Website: lowes
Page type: cart
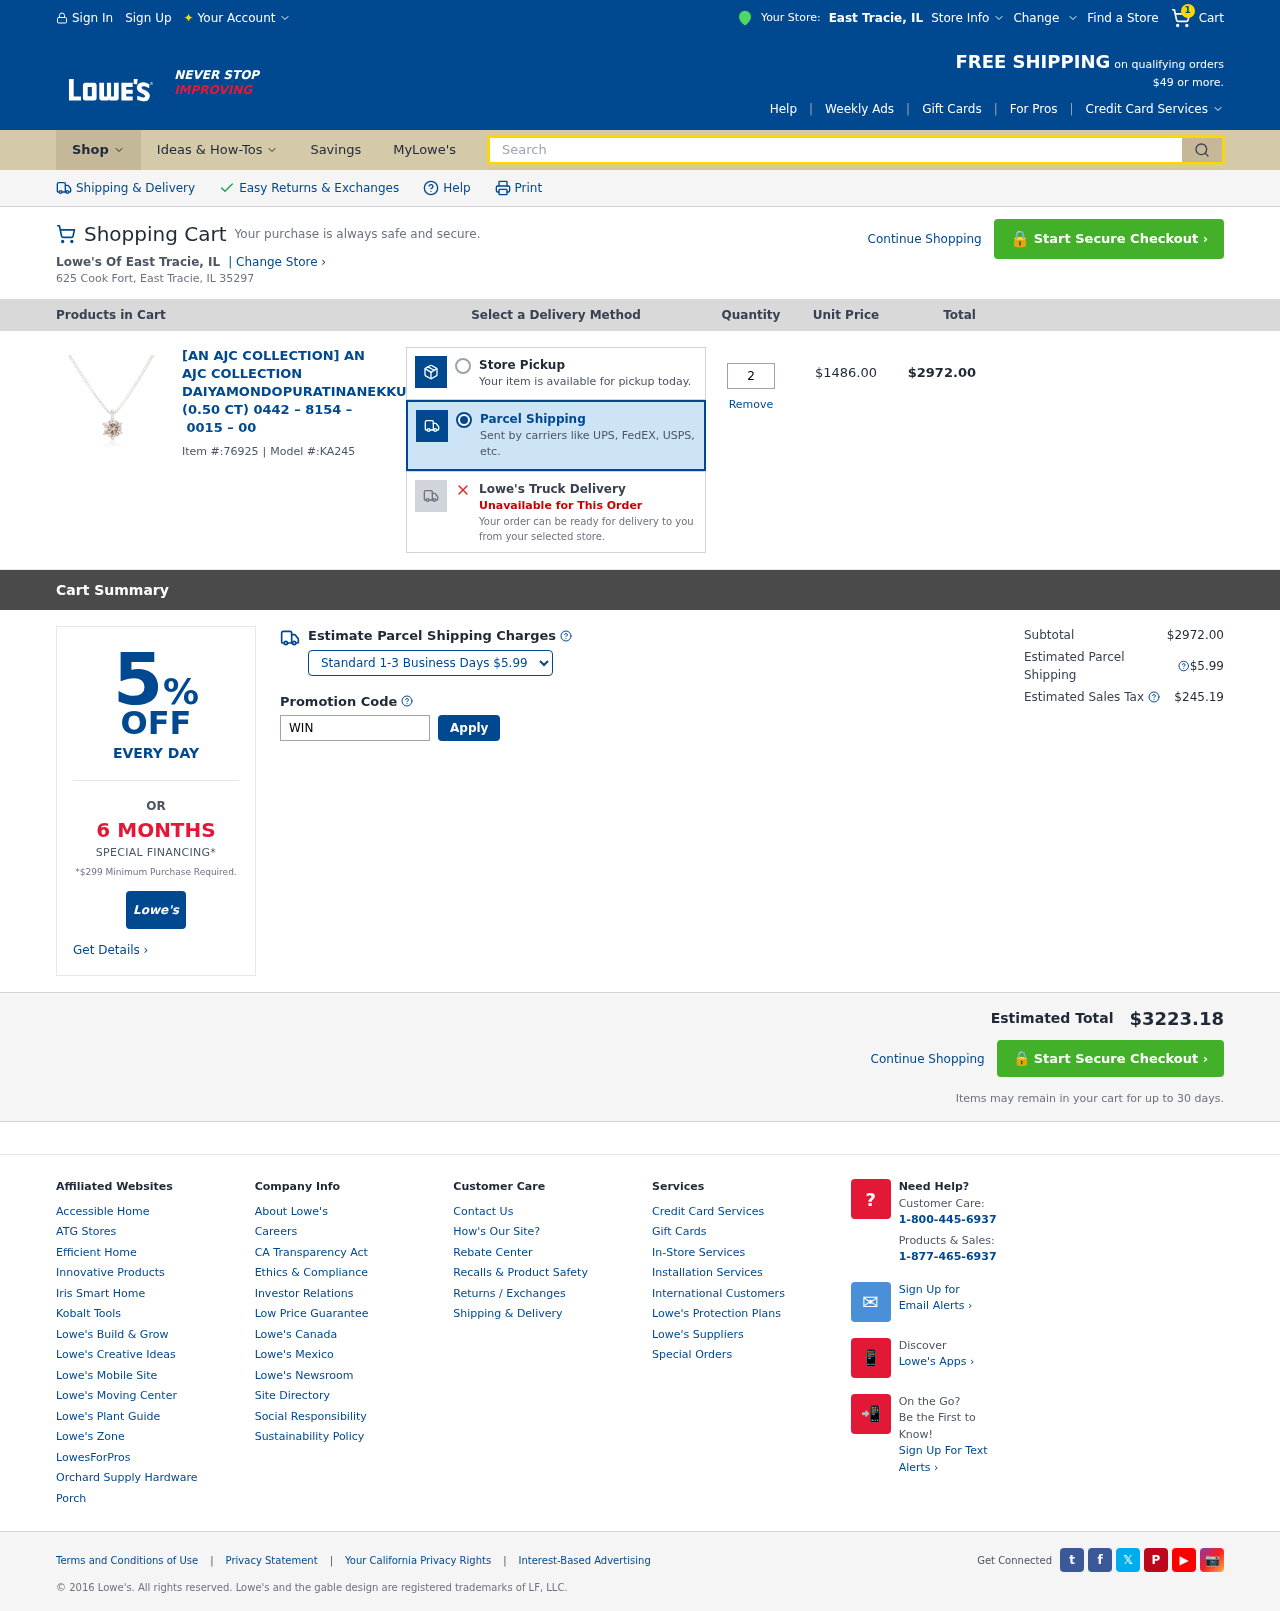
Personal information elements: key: PII_CITY
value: East Tracie
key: PII_STATE_ABBR
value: IL
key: PII_STREET
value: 625 Cook Fort
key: PII_CITY_STATE_ZIP
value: East Tracie, IL 35297
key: PII_PROMO_CODE
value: WINTER83
Product elements: key: PRODUCT1_NAME
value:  [An AJC Collection] an AJC Collection daiyamondopuratinanekkuresu (0.50 CT) 0442 – 8154 – 0015 – 00
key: PRODUCT1_PRICE
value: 1486
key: PRODUCT1_QUANTITY
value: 2
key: PRODUCT1_ITEM_ID
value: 76925
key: PRODUCT1_MODEL_ID
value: KA245
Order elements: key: ORDER_NUM_ITEMS
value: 1
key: ORDER_ITEM_TOTAL
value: $2972.00
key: ORDER_SUBTOTAL
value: $2972.00
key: ORDER_SHIPPING_COST
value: $5.99
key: ORDER_TAX
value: $245.19
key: ORDER_TOTAL
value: $3223.18
Search elements: key: HEADER_SEARCH
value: Search